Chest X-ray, PA view. Patient: 66 years old, sex F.
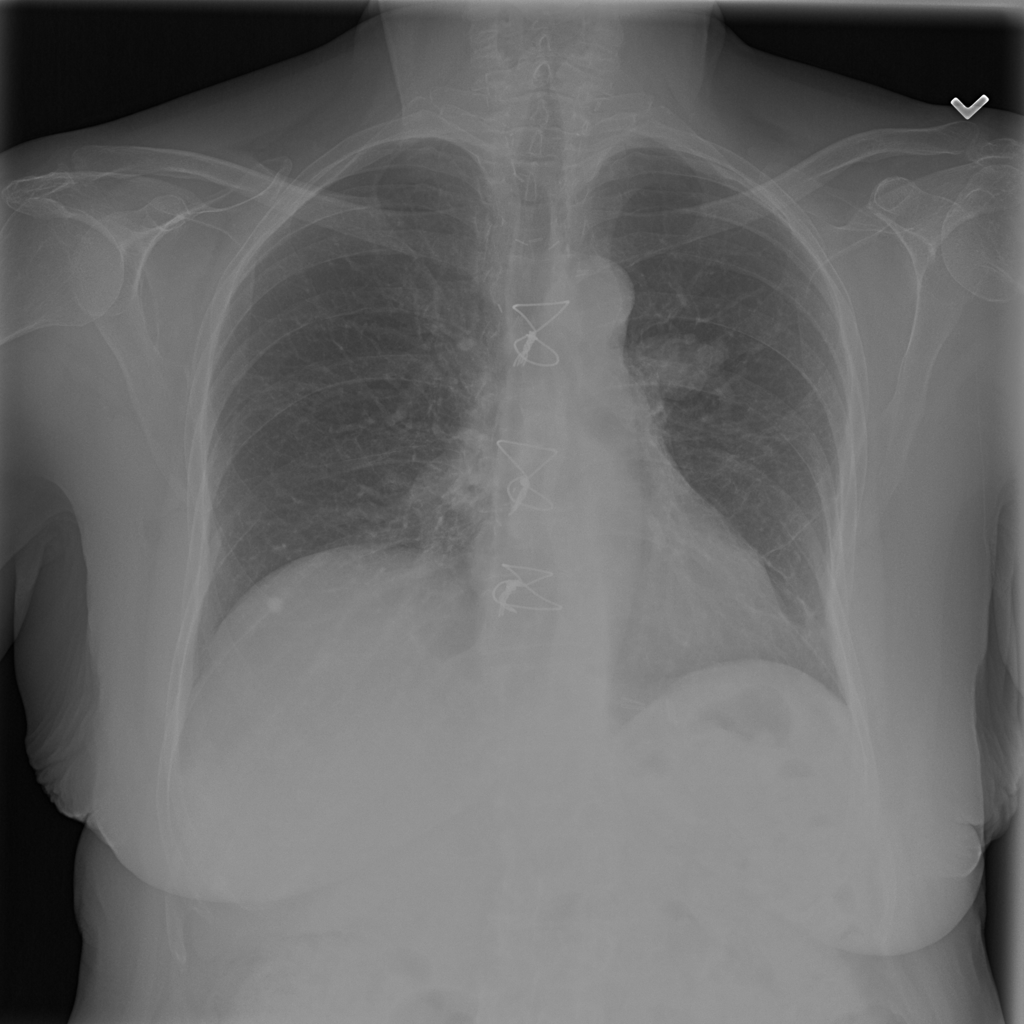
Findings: Mass